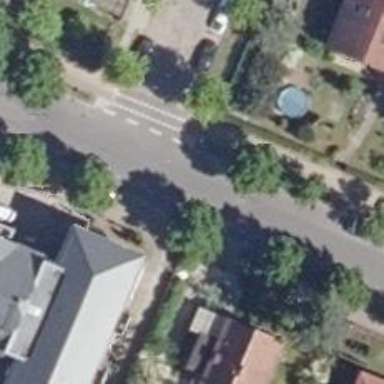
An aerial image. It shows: Secondary road with asphalt surface. There is cycle lane on the left and separate sidewalks on both sides.